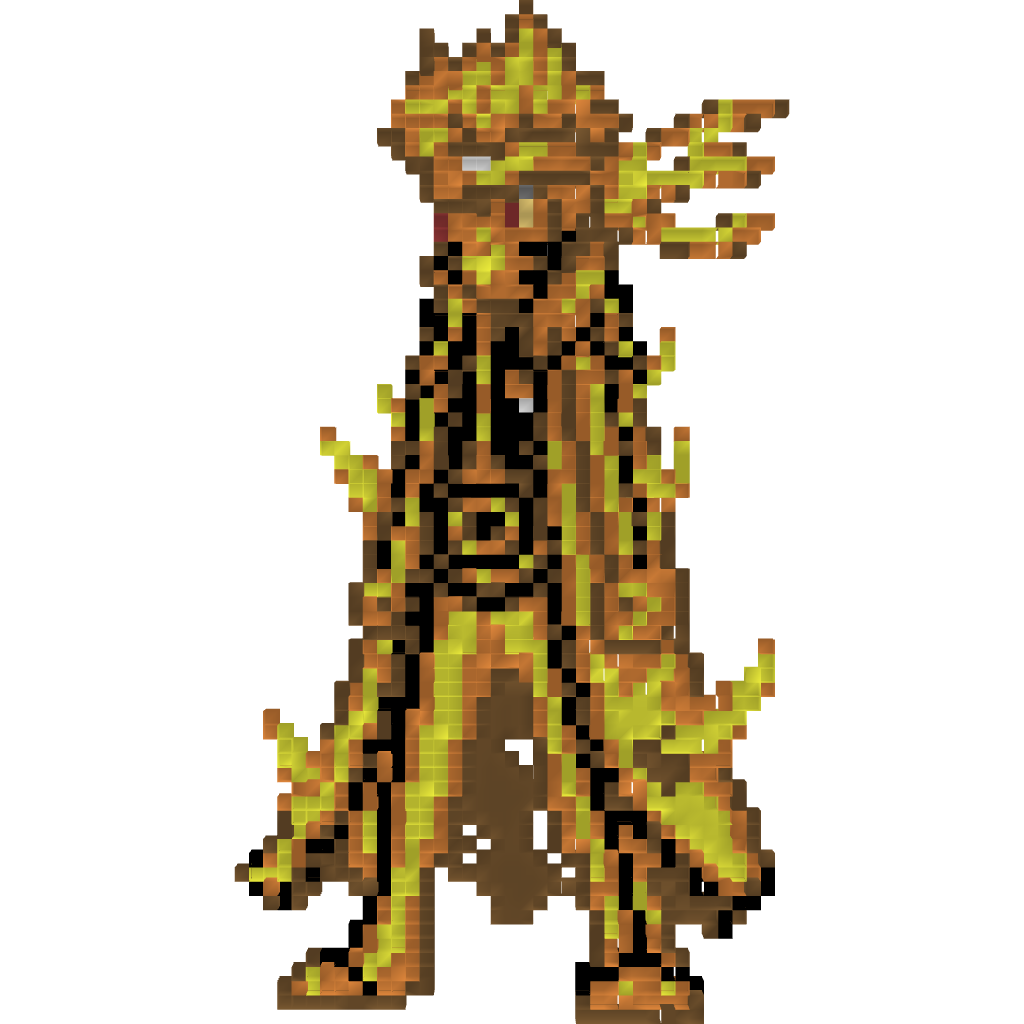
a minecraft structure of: Naruto bijuu good quality